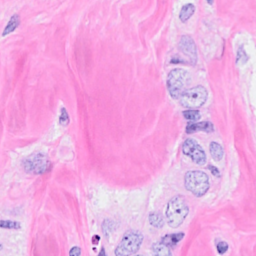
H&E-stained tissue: Breast